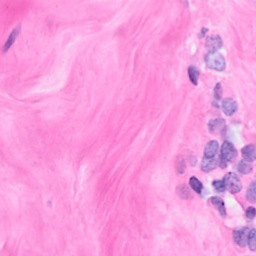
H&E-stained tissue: Breast